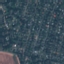
Land use / land cover: Residential